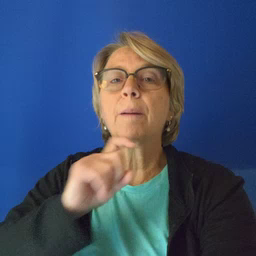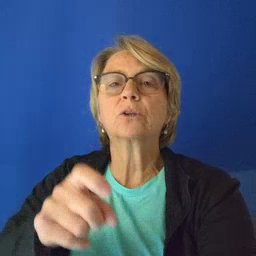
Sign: garbage